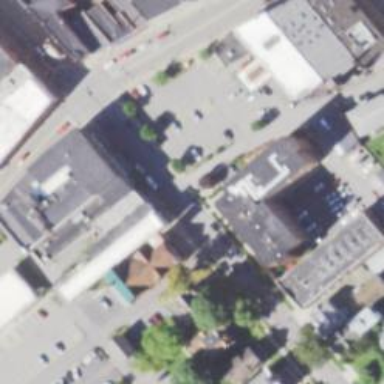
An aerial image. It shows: Alley classified as service road.